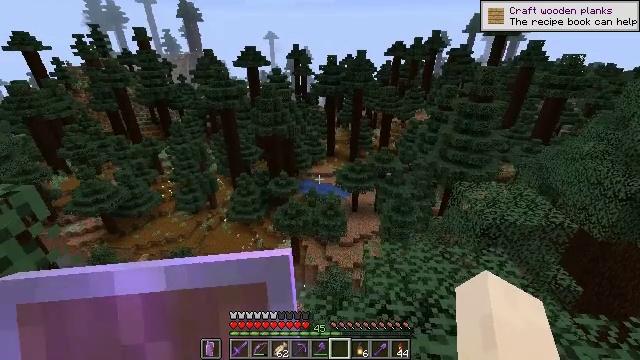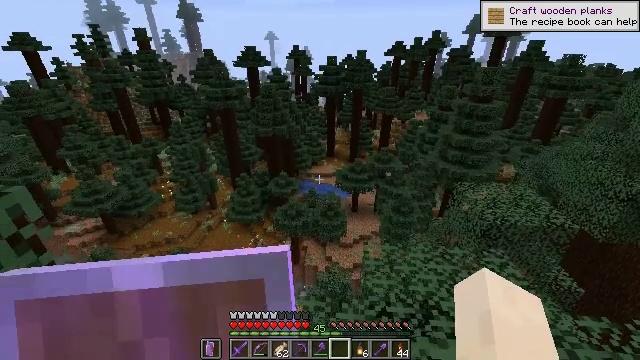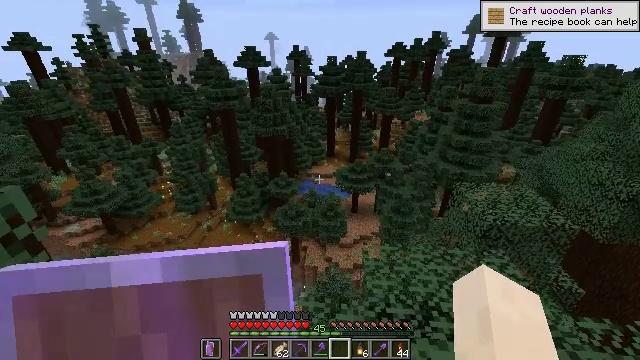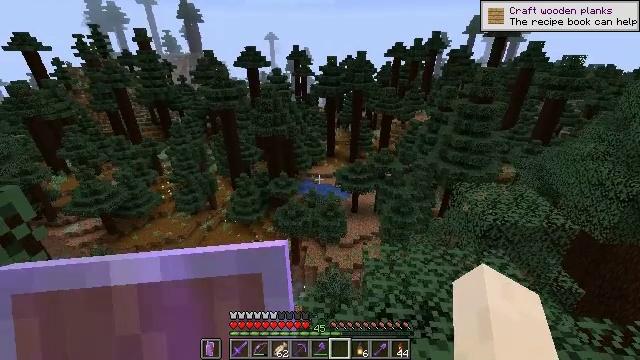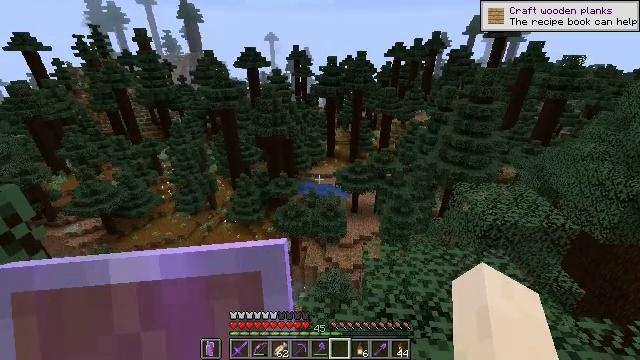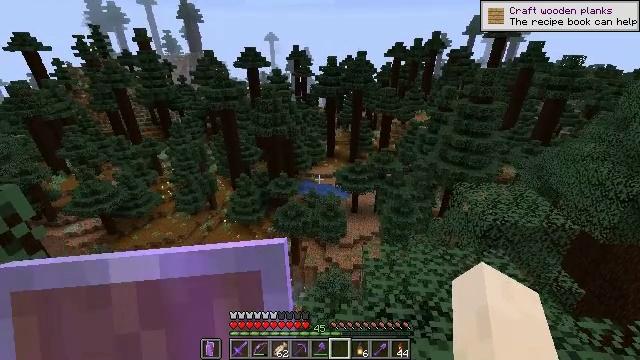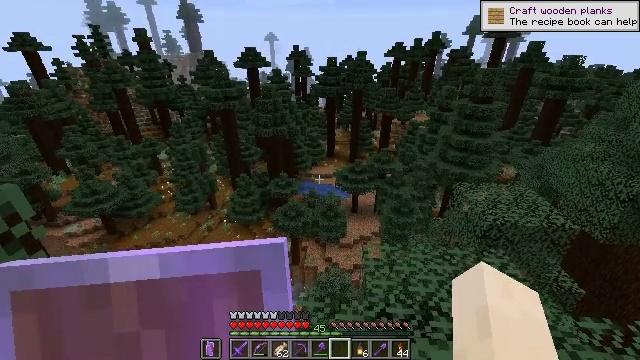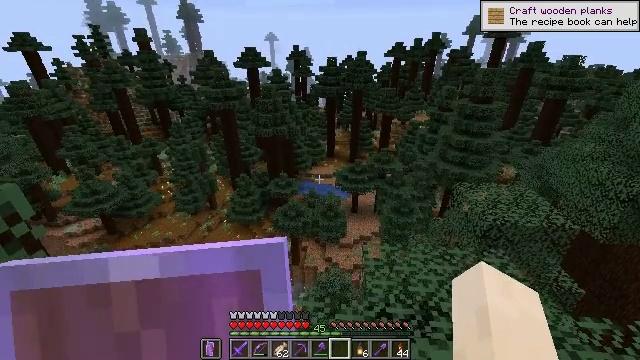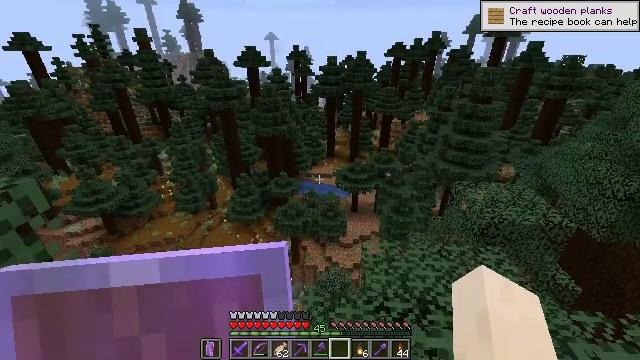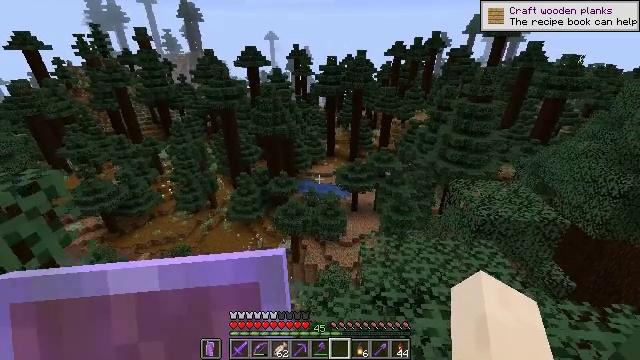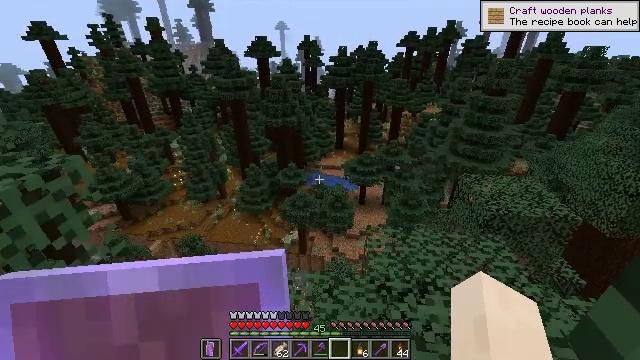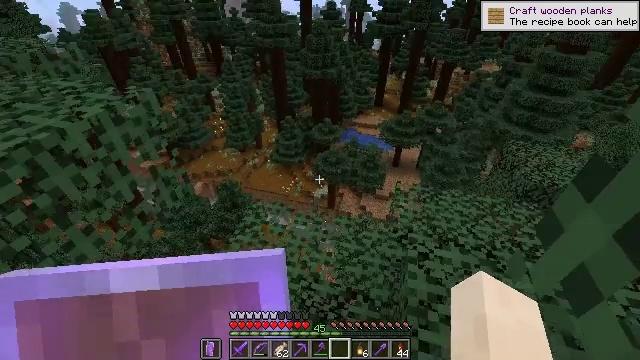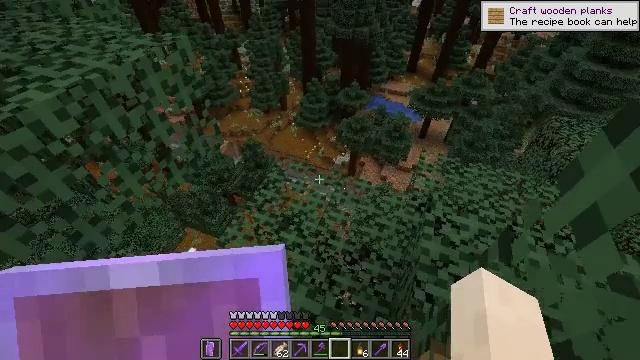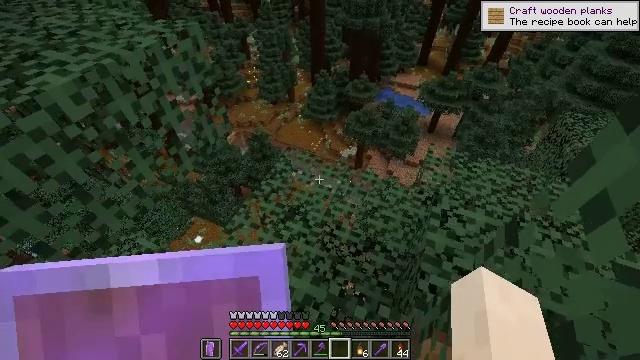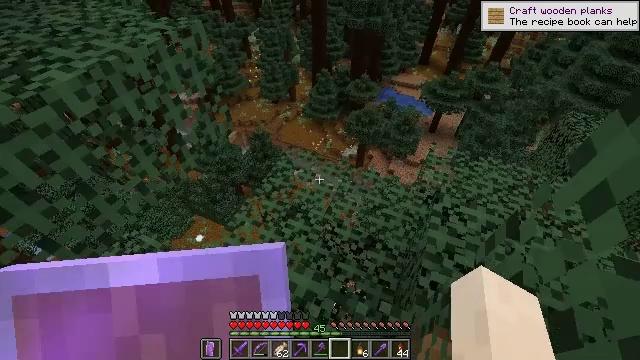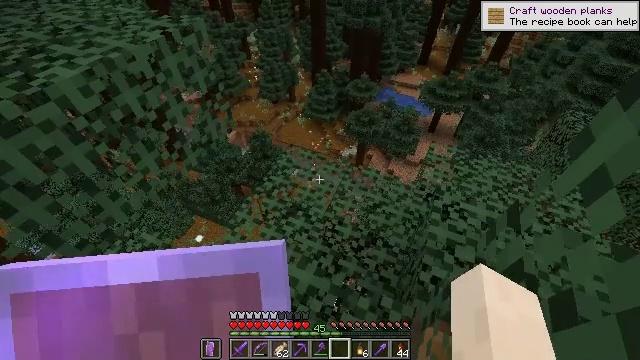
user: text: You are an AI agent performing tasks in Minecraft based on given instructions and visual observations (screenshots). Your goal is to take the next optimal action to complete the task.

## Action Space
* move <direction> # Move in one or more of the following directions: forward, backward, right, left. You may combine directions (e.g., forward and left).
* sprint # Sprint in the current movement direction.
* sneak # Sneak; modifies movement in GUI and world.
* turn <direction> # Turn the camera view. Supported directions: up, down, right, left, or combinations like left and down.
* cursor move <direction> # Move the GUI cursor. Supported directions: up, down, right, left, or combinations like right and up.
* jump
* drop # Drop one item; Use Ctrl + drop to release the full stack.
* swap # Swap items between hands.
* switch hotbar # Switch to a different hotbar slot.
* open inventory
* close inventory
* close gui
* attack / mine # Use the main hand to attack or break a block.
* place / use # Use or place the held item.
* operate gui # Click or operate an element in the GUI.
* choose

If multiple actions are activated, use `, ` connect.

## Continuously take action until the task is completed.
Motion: motion action
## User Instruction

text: Collect spruce leaves for landscaping.
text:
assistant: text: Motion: no_op
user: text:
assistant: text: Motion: no_op
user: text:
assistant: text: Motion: no_op
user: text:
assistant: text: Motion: no_op
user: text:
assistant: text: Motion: no_op
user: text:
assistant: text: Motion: no_op
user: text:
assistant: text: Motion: no_op
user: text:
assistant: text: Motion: move back
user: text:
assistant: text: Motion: move back
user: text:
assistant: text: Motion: move back, turn left and down
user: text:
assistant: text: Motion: turn left and down
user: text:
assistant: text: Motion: turn left and down
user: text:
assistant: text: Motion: turn left and down
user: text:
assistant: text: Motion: no_op
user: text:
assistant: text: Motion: no_op
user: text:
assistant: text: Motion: no_op
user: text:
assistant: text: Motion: no_op
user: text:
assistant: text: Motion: no_op
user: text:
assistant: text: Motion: no_op
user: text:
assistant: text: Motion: no_op
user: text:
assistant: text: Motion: no_op
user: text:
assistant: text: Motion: no_op
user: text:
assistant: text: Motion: no_op
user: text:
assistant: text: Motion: no_op
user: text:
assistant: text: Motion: no_op
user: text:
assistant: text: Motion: no_op
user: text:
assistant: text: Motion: no_op
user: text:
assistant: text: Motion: no_op
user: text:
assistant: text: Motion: no_op
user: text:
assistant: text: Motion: no_op